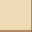
Piece: xx